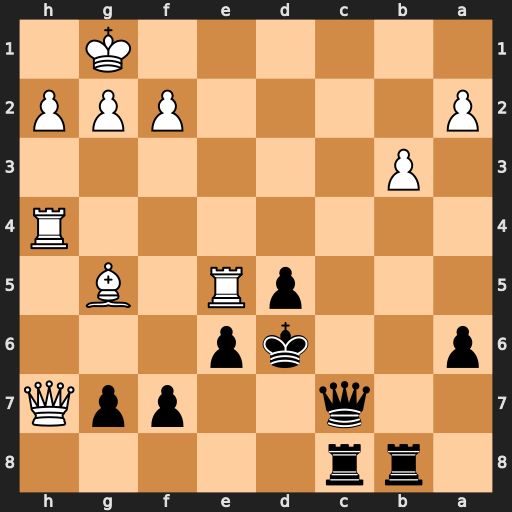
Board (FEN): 1rr5/2q2ppQ/p2kp3/3pR1B1/7R/1P6/P4PPP/6K1
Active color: b
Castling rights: -
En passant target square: -
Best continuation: Qc1+ Bxc1 Rxc1+ Re1 Rxe1#